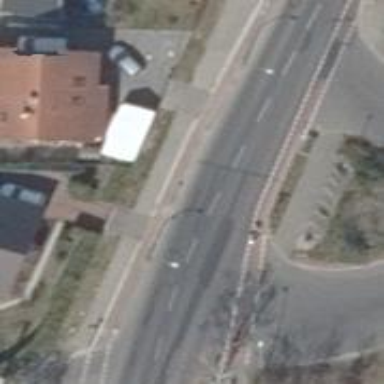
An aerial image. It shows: Tertiary road with asphalt surface. Both sides have sidewalks and there is cycle track on the left side.